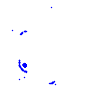
Particle: electron